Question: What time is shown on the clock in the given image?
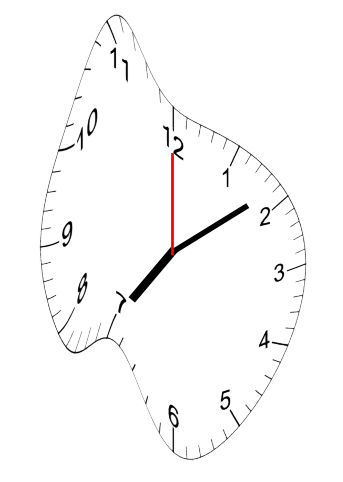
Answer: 07:09:00